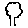
Label: tree